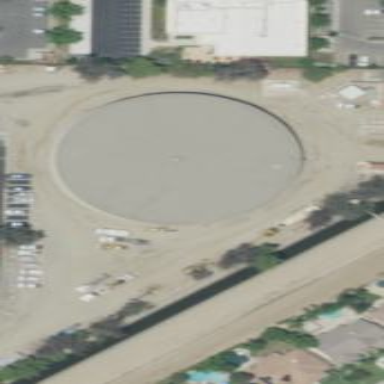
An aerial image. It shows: Building with storage tank.